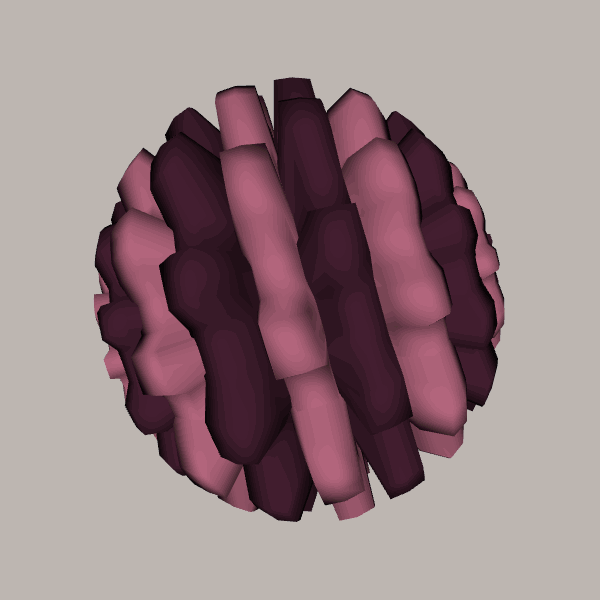
Background: light